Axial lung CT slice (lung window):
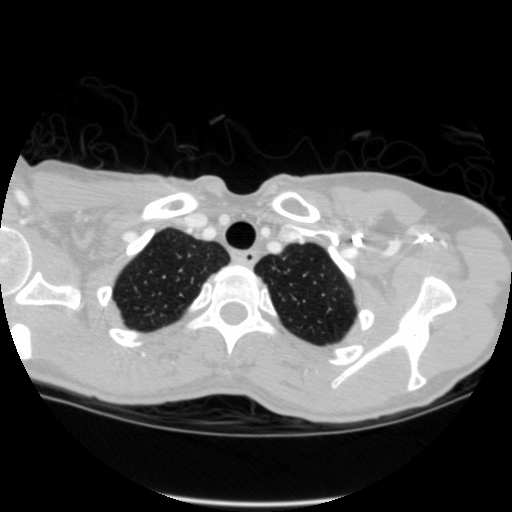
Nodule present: no